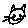
Label: cat